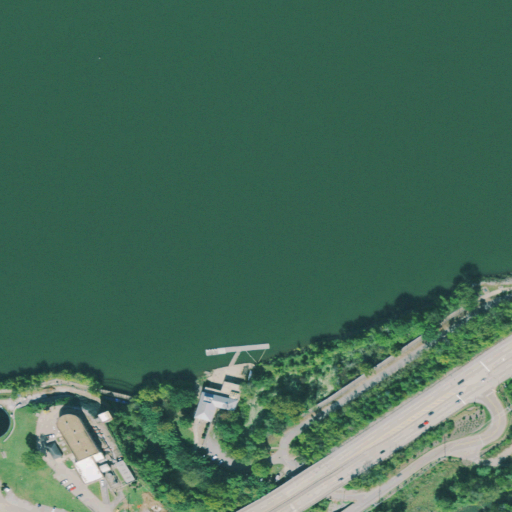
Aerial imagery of bar in Tennessee named Citico Bar containing open water, low intensity development, medium intensity development, open development, and deciduous forest